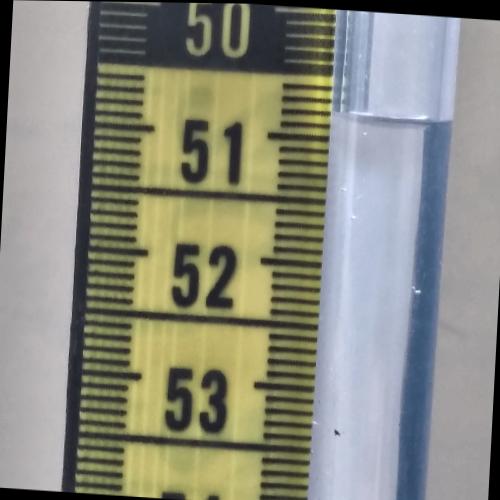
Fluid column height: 50.8 cm